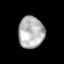
Tissue: prostate
Cell type: T cells
Senescence score: 0.344
Nuclear area (px): 802
Mean DAPI intensity: 179.586